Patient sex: F
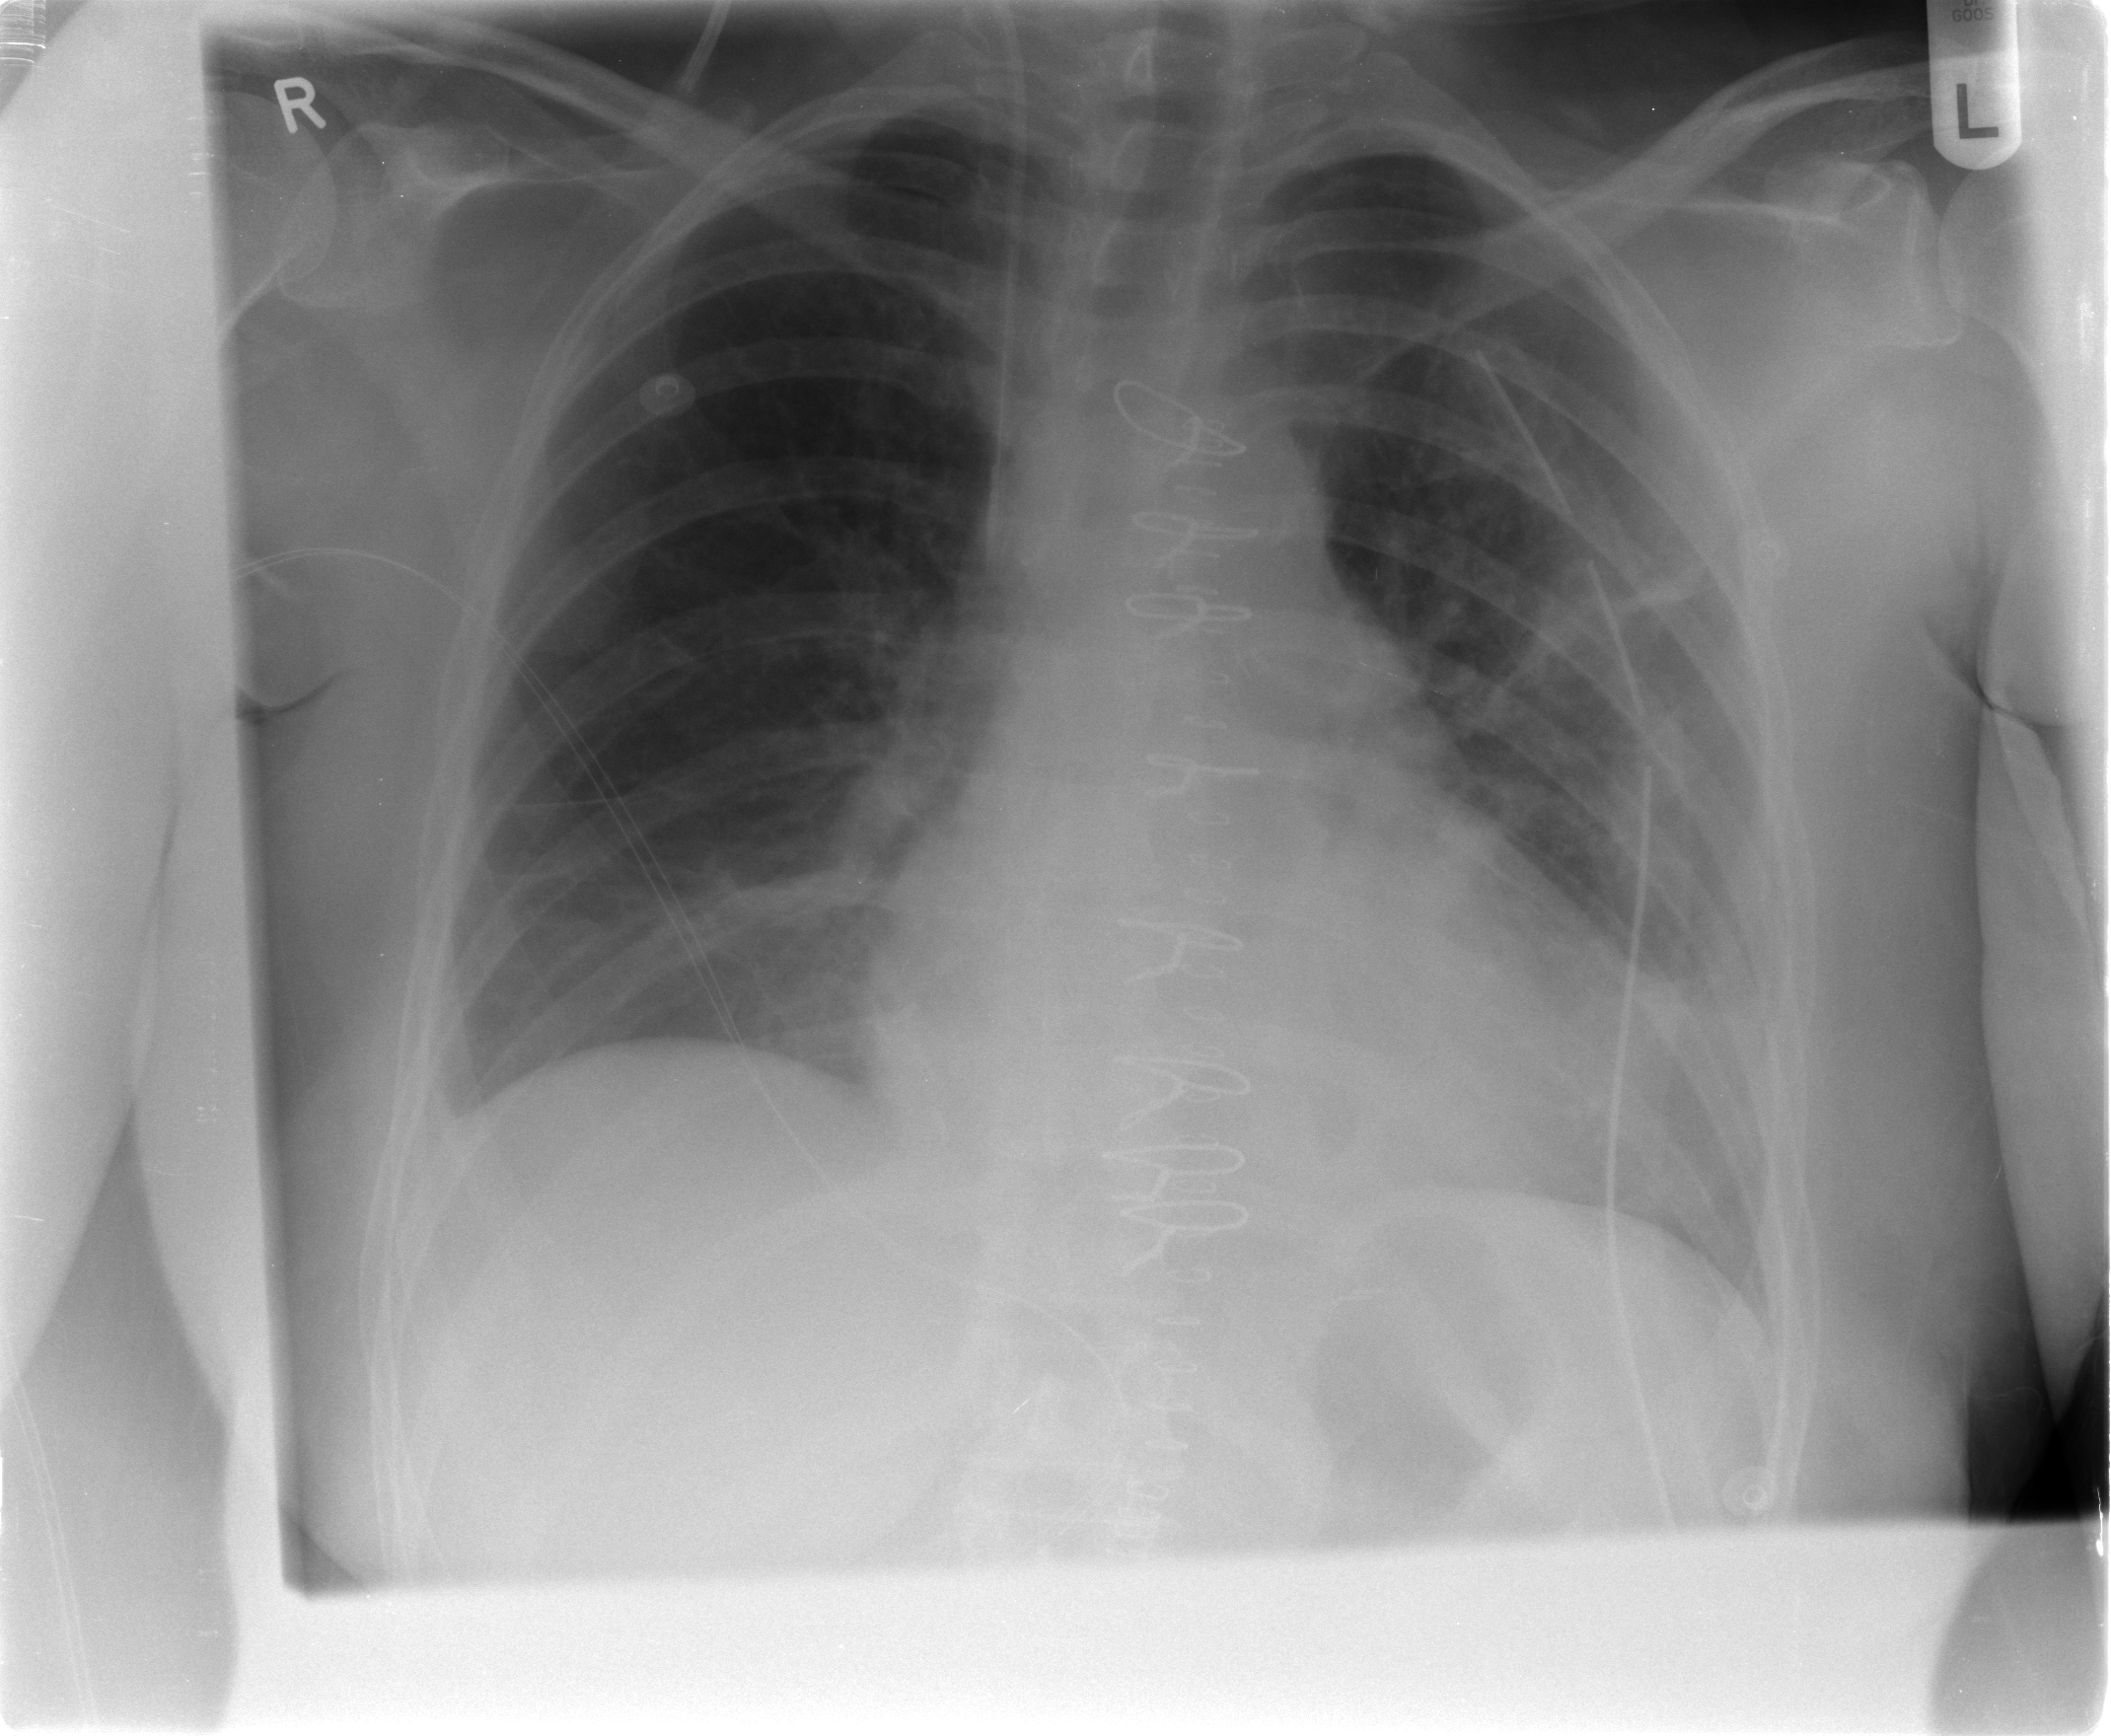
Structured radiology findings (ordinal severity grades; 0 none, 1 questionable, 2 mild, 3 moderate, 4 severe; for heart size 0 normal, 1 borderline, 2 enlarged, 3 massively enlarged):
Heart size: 0
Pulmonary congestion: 2
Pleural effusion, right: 0
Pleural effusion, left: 2
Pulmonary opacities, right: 0
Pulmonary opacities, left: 0
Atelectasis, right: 2
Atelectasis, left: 3